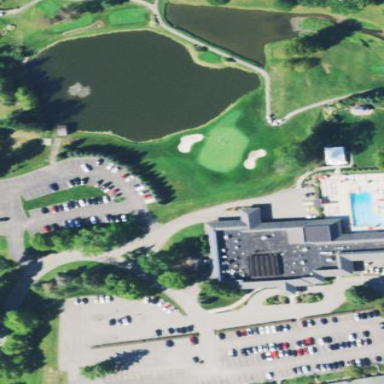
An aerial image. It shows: Clubhouse building at golf course.